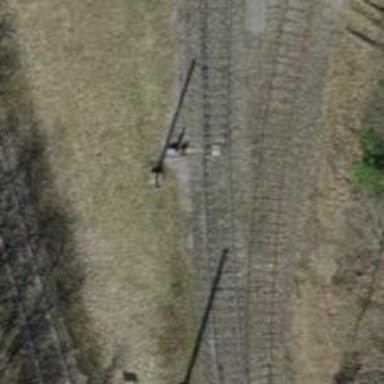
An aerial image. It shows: Railway switch.